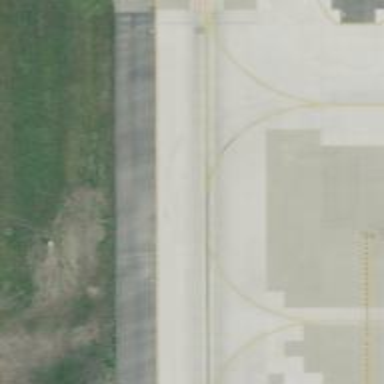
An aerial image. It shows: Image of taxiway at airport.